Field crop: maize
Growth stage: 2
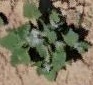
Species: chenopodium